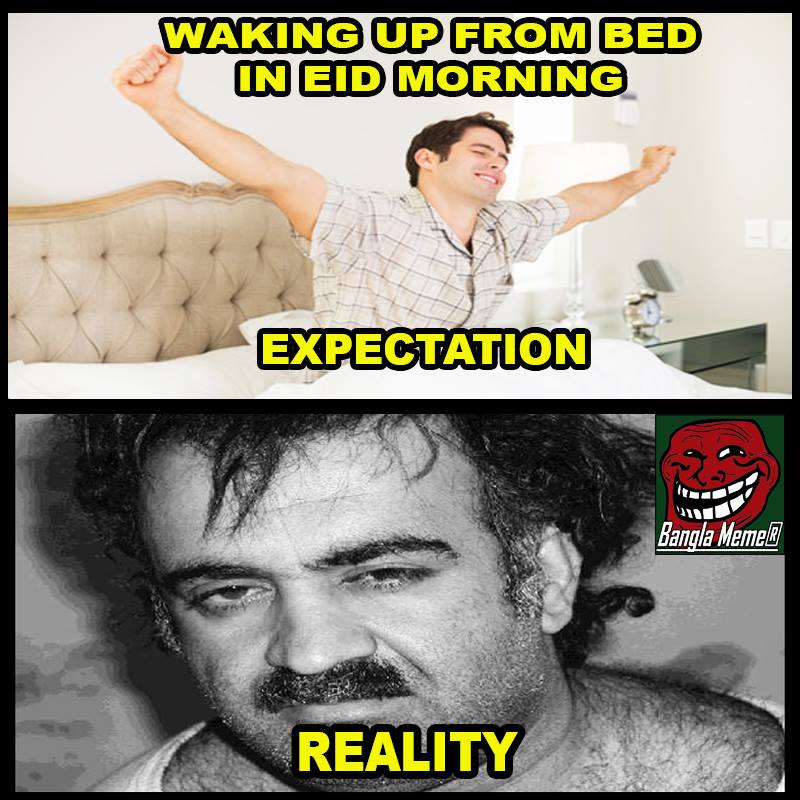
Caption: WAKING UP FROM BED IN EID MORNING    EXPECTATION    REALITY
Label: non-hate